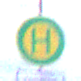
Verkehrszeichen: Haltestelle
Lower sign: ZeitangabenMitBeschraenkungAufWochentage5
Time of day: SunriseSunset
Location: Outdoor (Urban)
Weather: Clear
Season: NotSpecified
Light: Natural